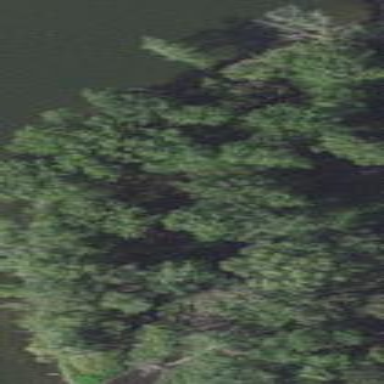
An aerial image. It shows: Deciduous broadleaved woodland.